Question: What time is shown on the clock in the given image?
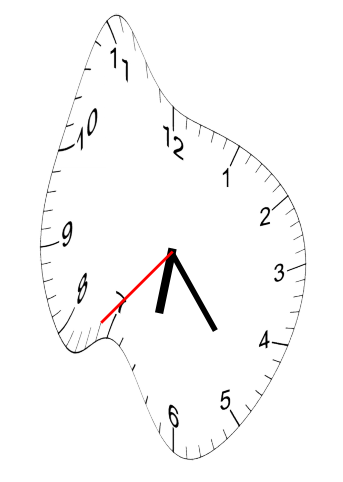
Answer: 06:23:37